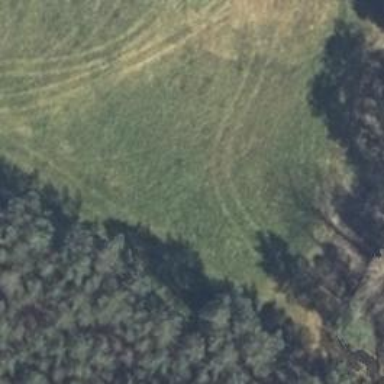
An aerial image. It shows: Hunting stand.